The image is the raw time-domain waveform of a rolling-element bearing's vibration signal. What is the most likely bearing condition (normal, inner_race, outer_race, ball)?
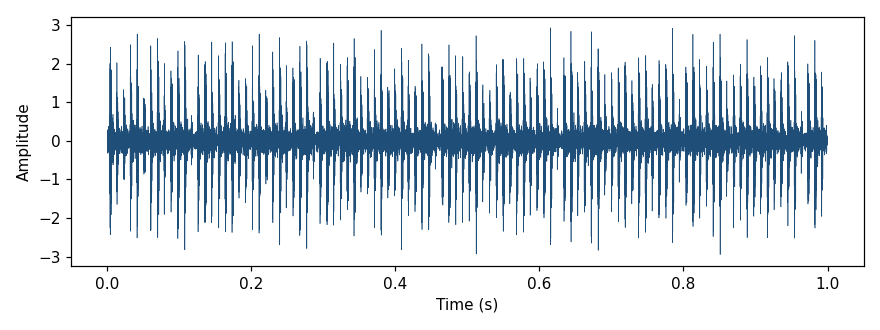
Answer: outer_race